Interaction volume radius: 5 \u00c5
Interaction volume height: 30 \u00c5
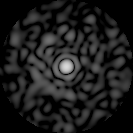
Disorder parameter: 0.824